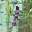
Label: 1